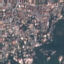
Land use / land cover class: Residential